Current action and preconditions to check: trajectory_clear

Your task: For each precondition in the list above, predict whether it will hold at this action.

Consider the current scene as observed from the mobile robot's camera, and analyze the predicted future states of all dynamic agents (e.g., people, animals, vehicles, or any moving entities) within the NEXT SECOND.

IMPORTANT: Only answer "very likely" if you are absolutely certain—based on strong, clear evidence—that a dynamic agent will violate the precondition in the predicted future state. Do NOT answer "very likely" for unlikely, ambiguous, or low-probability risks.

Ask yourself for each precondition: Is there a high probability, with clear and convincing evidence, that the predicted future states of any dynamic agent will interfere with the predicted future state of the currently executing action within the NEXT SECOND, causing that precondition to fail?

Assess the risk level based on these predictions. Use "likely" or "very likely" if motions create a clear risk of interference.

Use "neutral" or "improbable" if agents are nearby but their predicted paths are clearly diverging or non-conflicting.

Failure Risk Categories: "very improbable", "improbable", "neutral", "likely", "very likely"

Answer Format: Output ONLY the probability_of_failure value from these categories: "very improbable", "improbable", "neutral", "likely", "very likely"

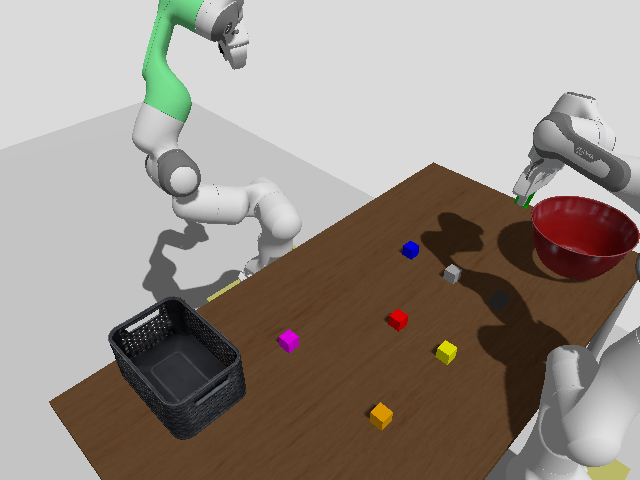

Answer: very improbable